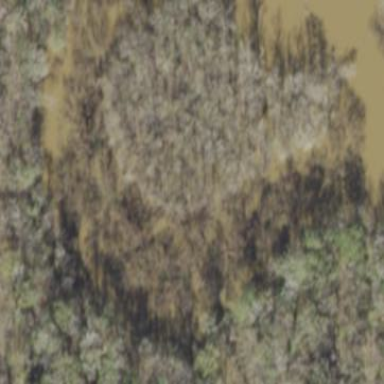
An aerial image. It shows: Swamp in wetland area.